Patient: sex F, age 54
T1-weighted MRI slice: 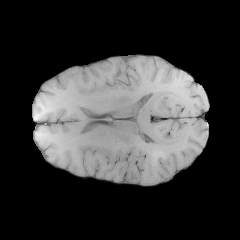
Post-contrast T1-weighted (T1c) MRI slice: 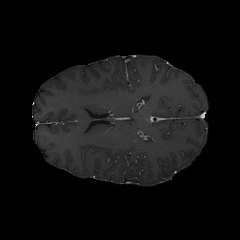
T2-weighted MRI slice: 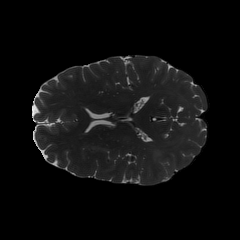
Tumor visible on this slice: no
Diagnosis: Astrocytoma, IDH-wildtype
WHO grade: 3